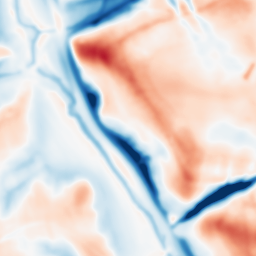
Category: multiscale
Decomposition family: dog_multiscale
Decomposition parameters: sigma_ratio: 1.4
n_scales: 6
base_sigma: 2
Upsampling method: quartic
Upsampling parameters: scale: 8
Upsampling scale: 8